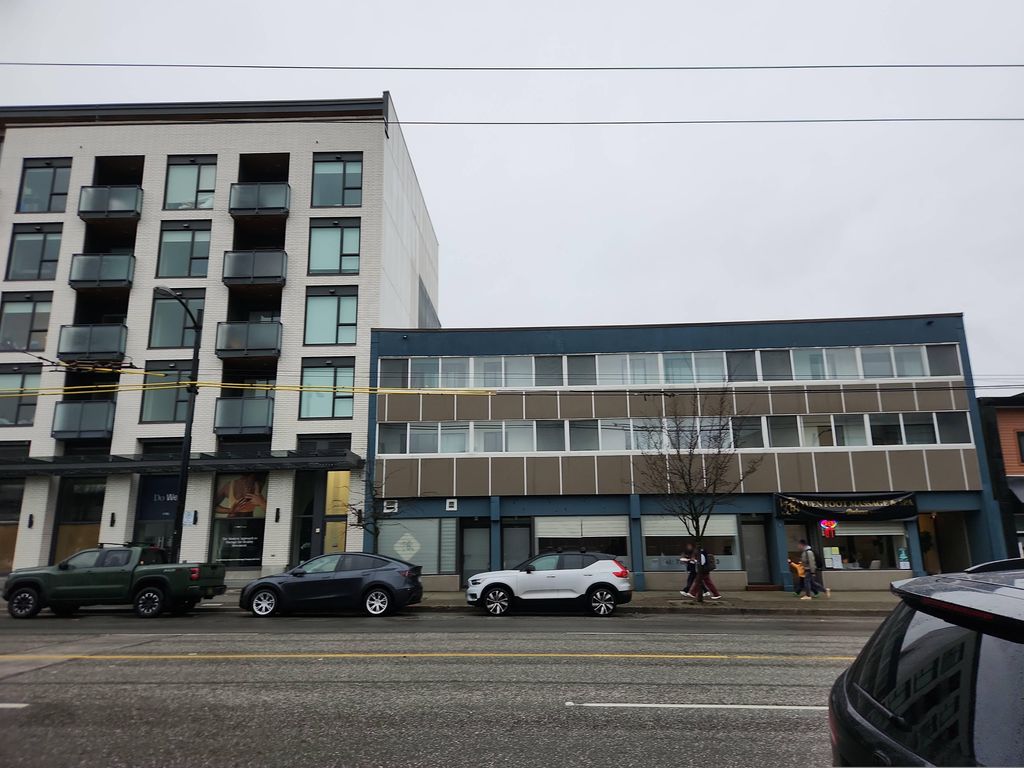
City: vancouver